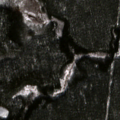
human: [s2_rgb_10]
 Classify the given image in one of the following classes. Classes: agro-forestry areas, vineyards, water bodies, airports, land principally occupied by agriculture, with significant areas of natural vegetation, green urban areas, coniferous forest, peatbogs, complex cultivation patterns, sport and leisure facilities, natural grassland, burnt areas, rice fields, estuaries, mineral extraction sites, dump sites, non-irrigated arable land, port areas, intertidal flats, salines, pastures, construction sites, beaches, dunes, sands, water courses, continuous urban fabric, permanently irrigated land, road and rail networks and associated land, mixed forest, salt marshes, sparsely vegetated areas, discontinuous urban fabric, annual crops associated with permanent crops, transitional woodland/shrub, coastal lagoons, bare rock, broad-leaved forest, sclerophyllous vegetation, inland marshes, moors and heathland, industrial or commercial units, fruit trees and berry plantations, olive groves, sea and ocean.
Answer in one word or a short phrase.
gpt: coniferous forest, mixed forest, peatbogs